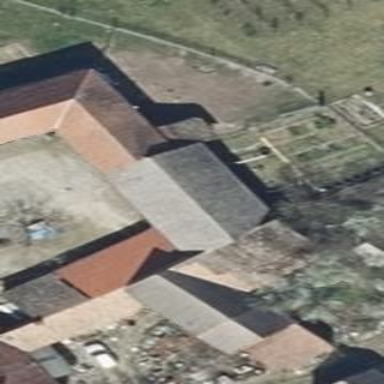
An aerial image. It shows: Building with gabled roof oriented along its structure. The roof is colored grey.